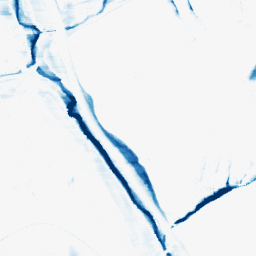
Category: morphological
Decomposition family: morphological_rect
Decomposition parameters: operation: closing
width: 20
height: 3
Upsampling method: cubic_catmull_rom
Upsampling parameters: scale: 4
Upsampling scale: 4